Question: I am currently trying to make a flat website for my landlord. I am using the Bootstrap 3 framework. However, my navigation bar only pops up as an unordered list rather than a horizontal bar. The CSS code I'm using can be found <URL>."
:
'''
<!DOCTYPE html>
<html lang="en-US">
<head>
<title>(APT name witheld for privacy)</title>
<meta charset="utf-8">
<meta http-equiv="X-UA-Compatible" content="IE-edge">
<meta name="viewport" content="width-device-width, initial=scale=1">
<meta name="generator" content="Aptana Studio 3">
<meta name="keywords" content="apartments">
<meta name="description" content="Cheap living">
<meta name="description" content="Cheap apartments">
<link rel="stylesheet" href="bootstrap.css" type="style/css">
<link rel="stylesheet" href="bootstrap-theme.css" type="style/css">
<script src="http://ajax.googleapis.com/ajax/libs/jquery/1.10.2/jquery.min.js"></script>
<script src="https://maxcdn.bootstrap.cdn.com/bootstrap/3.3.5/js/bootstrap.min.js"></script>
</head>
<body>
<nav role="navigation" class="navbar navbar-default">
<div id="container">
<div class="navbar-header">
<button type="button" class="navbar-toggle collapsed" data-toggle="collapse" data-target="#navbarCollapse">
<span class="sr-only">Toggle navigation</span>
<span class="icon-bar"></span>
<span class="icon-bar"></span>
<span class="icon-bar"></span>
</button>
<a href="#" class="navbar-brand">(APT name witheld for privacy)</a>
</div>
<div class="collapse navbar-collapse" id="navbarCollapse">
<ul class="nav navbar-nav">
<li class="active"><a href="#">Home</a>
</li>
<li class="dropdown">
<a href="#" class="dropdown-toggle" data-toggle="dropdown" role="button" aria-expanded="false">About <span class="caret"></span></a>
<ul class="dropdown-menu" role="menu">
<li class="nav-header">Company</li>
<li><a href="History.html">Our History</a>
</li>
<li><a href="StaffTeam.html">Staff Team</a>
</li>
</ul>
</li>
<li><a href="Amenities.html">Amenities</a>
</li>
<li class="dropdown">
<a href="#" class="dropdown-toggle" data-toggle="dropdown" role="button" aria-expanded="false">Rooms <span class="caret"></span></a>
<ul class="dropdown-menu" role="menu">
<li class="nav-header"></li>
<li><a href="#">Rates and Listings</a>
</li>
<li><a href="#">Floor Plans</a>
</li>
<li class="divider"></li>
<li class="nav-header">Renting</li>
<li><a href="Application.html">Application</a>
</li>
<li><a href="FAQ.html">FAQ</a>
</li>
</ul>
</li>
<li><a href="Gallery.html">Gallery</a>
</li>
<li><a href="Contact.html">Contact</a>
</li>
</ul>
</div>
</div>
</nav>
</body>
</html>
'''
What I don't understand is why it's not working. I linked the JQuery before JavaScript and have tried it the other way around, but it won't work. The navigation bar code is the same as I have found on tutorial websites but nothing seems to work. Where have I gone wrong?
I can't figure it out. I'm 99% sure that all of my CSS page linking is okay since I don't have it in different folders (although I probably should for organization reasons, but I'll do that later). The navigation bar is supposed to look like this without a search area and button:
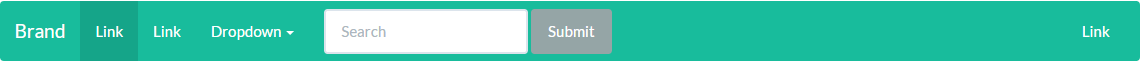
Answer: type att again
'''
<script type="text/javascript" src="...."></script>
'''
And I think that 'bootstrap.min.js' has something wrong.
I made the changes and it worked.
copy and paste this
'''
<script type="text/javascript" src="http://ajax.googleapis.com/ajax/libs/jquery/1.11.3/jquery.min.js"></script>
<script type="text/javascript" src="http://getbootstrap.com/dist/js/bootstrap.min.js"></script>
'''